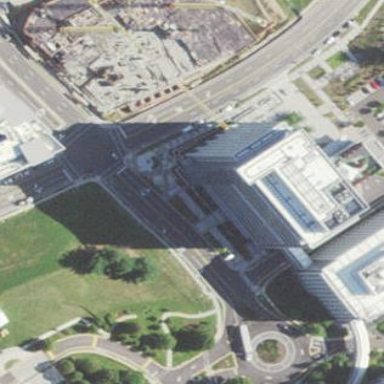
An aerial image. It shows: Office building.